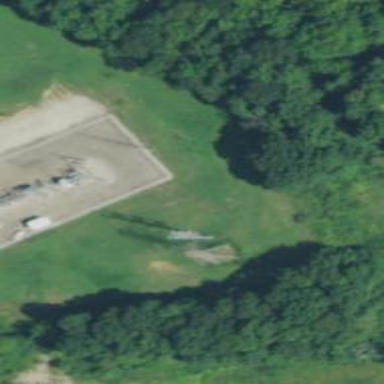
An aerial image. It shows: Power tower.